Interaction volume radius: 5 \u00c5
Interaction volume height: 15 \u00c5
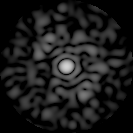
Disorder parameter: 0.846